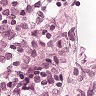
Metastatic tissue present: yes